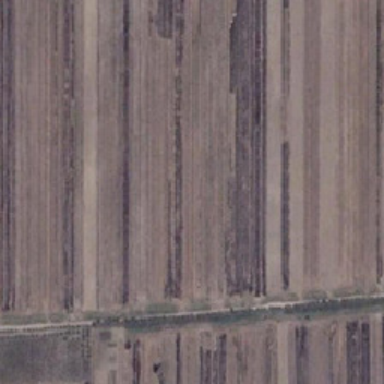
The dense farm land is divided by a row of trees .